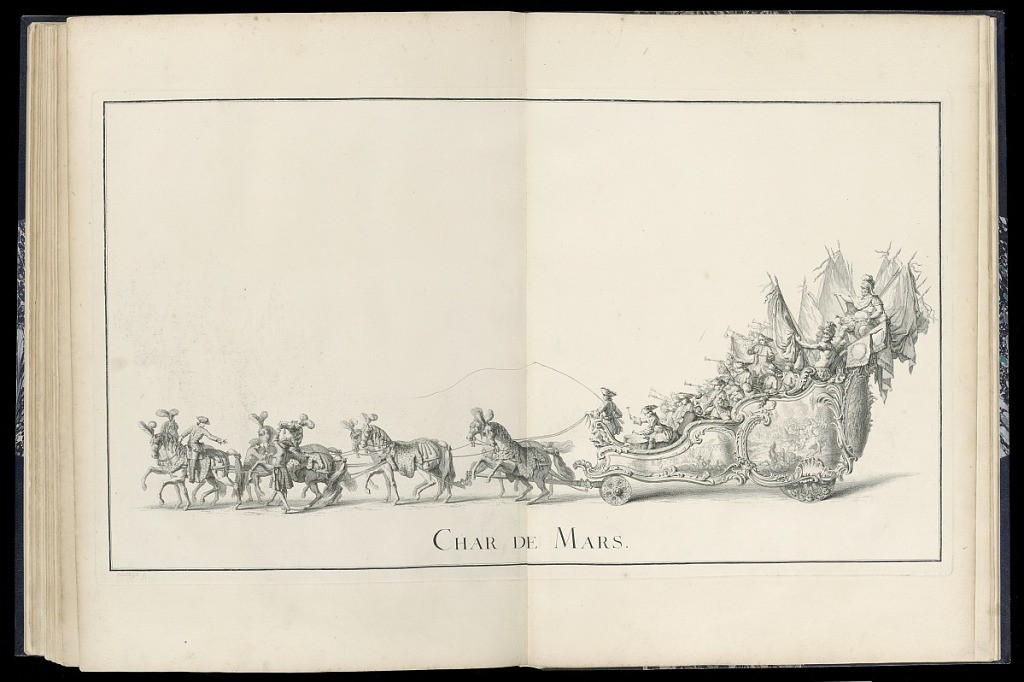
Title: Char de Mars
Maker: Martin Marvie, French, 1713–1813
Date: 1751
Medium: Engraving on laid paper
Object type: Bound print
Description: Chariot drawn by eight horses. The chariot is decorated on the side with military scenes, one showing a scene of a military camp, and another, a scene of battle. The chariot carries musicians playing drums and horns, and figures dressed in Roman military armor carrying flags. The title refers to Mars, Roman god of war.